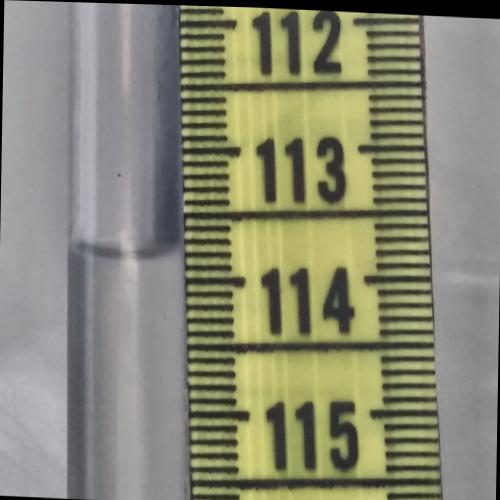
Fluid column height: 113.8 cm